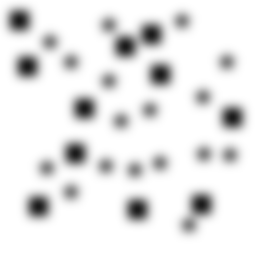
Squares: 11
Triangles: 0
Stars: 17
Total shapes: 28